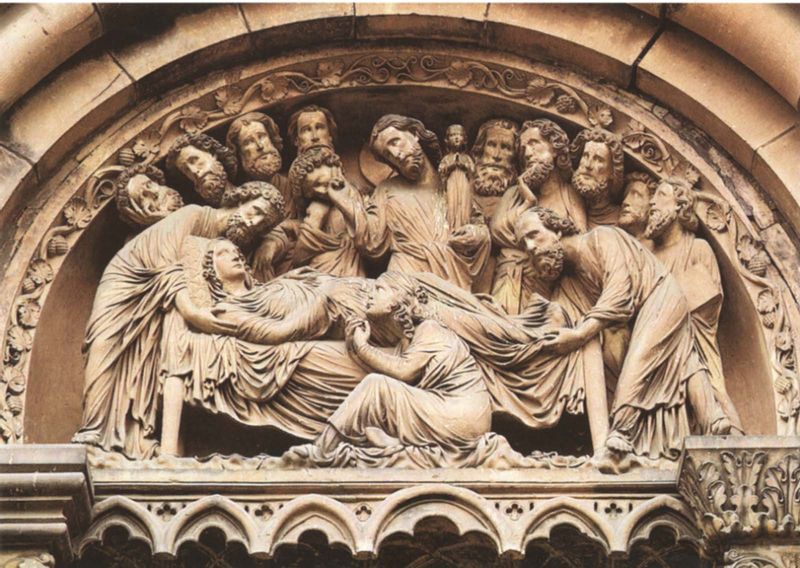
Titel: Tympanon am linken Portal des südlichen Querhausarmes, Marientod
Standort: Straßburg, Münster (EU - F)
Schlagwörter: gruppe, mann, frau, männer, falten, stein, tod, tot, trauer, kirche, figur, tücher, gotik, rund, ranken, bogen, figuren, rundbogen, bett, liegend, krank, weinen, jungfrau, orgie, portal, liege, jesus christus, sterben, fresko, jünger, maria, beweinung, grablegung, marien, marientod, lager, gelängt, tympanon, thympanon, statur, bildstock, sterbebett, apostel, aposteln, allegorisch, männer mit bärten